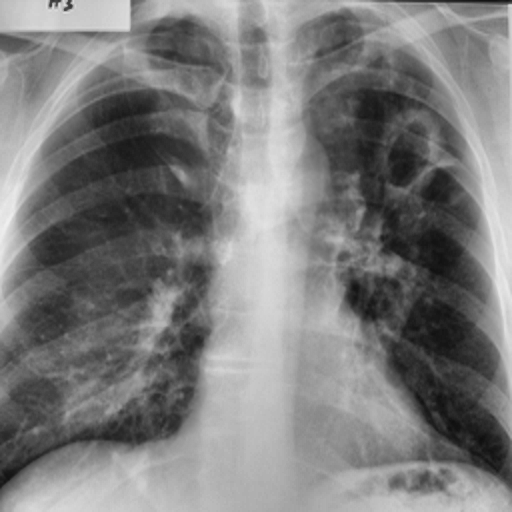
Finding: TUBERCULOSIS